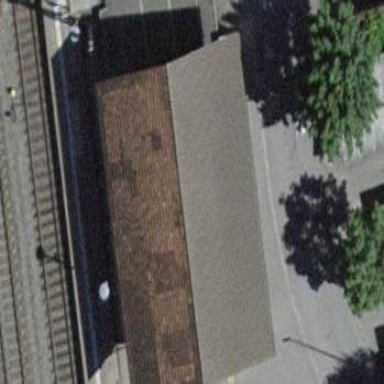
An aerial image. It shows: Barn.